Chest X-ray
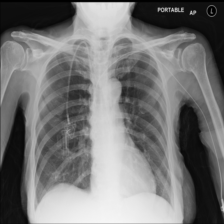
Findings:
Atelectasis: negative
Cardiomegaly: negative
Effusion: negative
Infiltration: negative
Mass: negative
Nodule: negative
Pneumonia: negative
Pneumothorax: negative
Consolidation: negative
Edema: negative
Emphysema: negative
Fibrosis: negative
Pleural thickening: negative
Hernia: negative